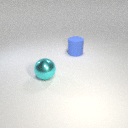
large blue rubber cylinder to the right of large cyan metal sphere